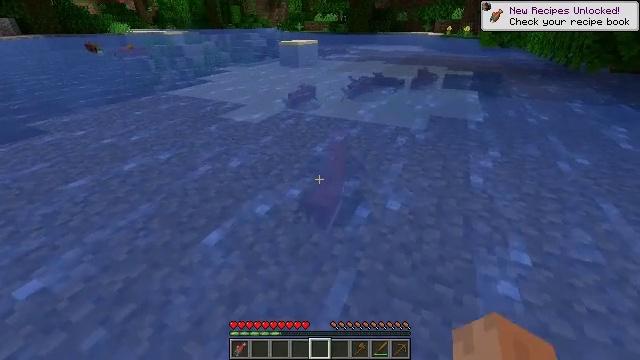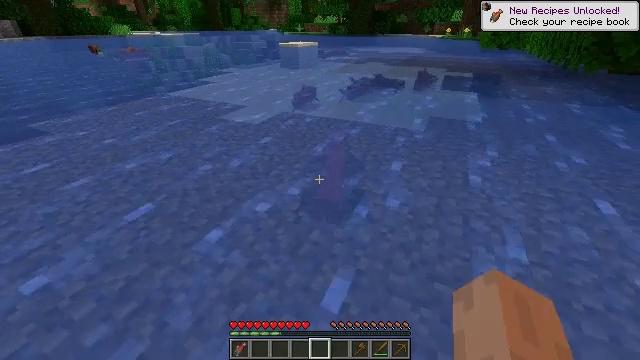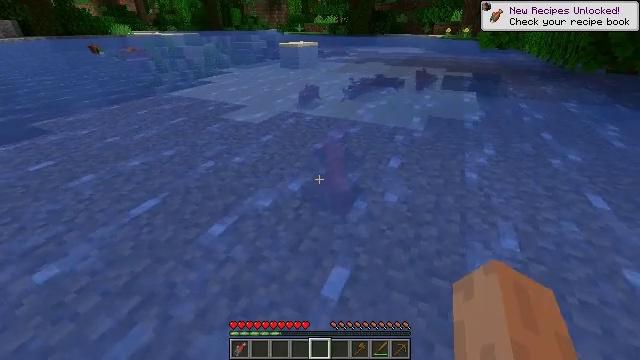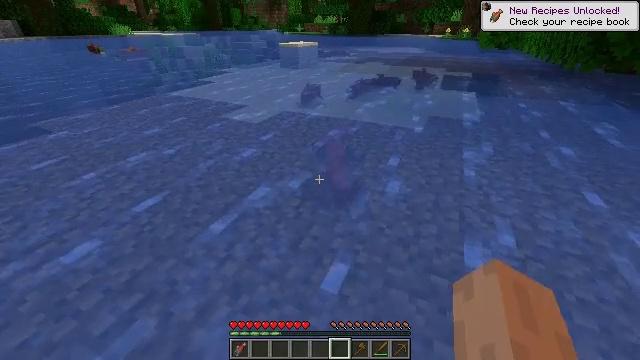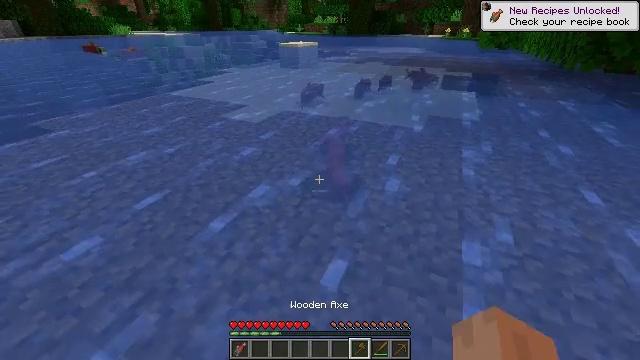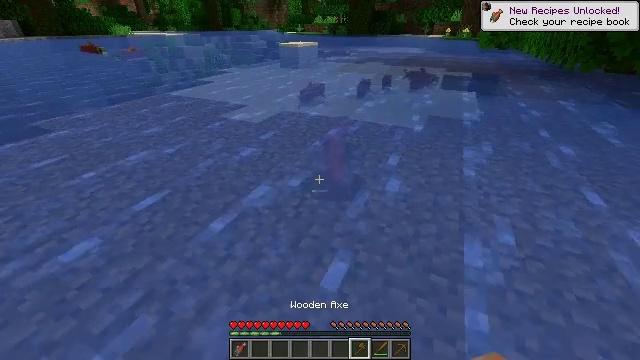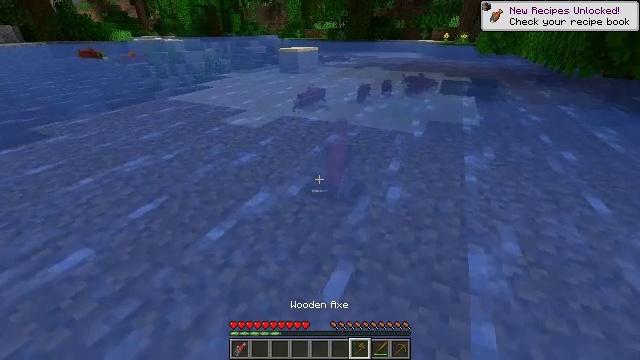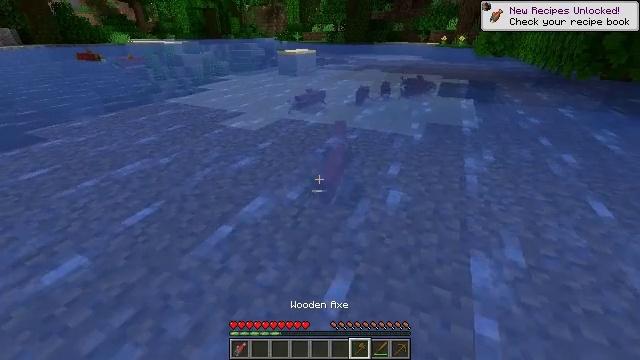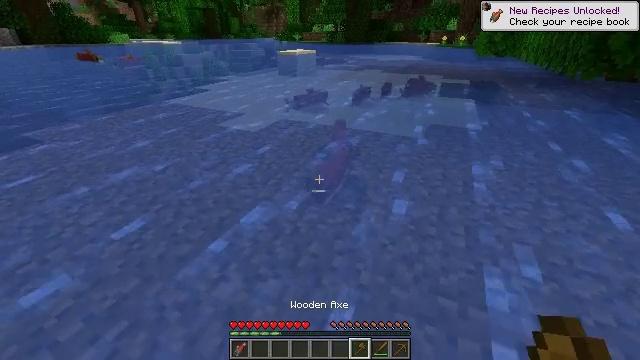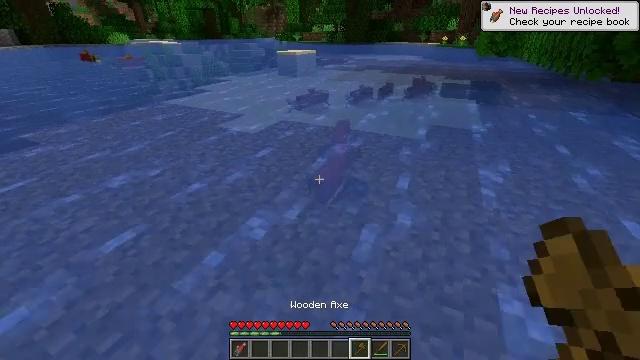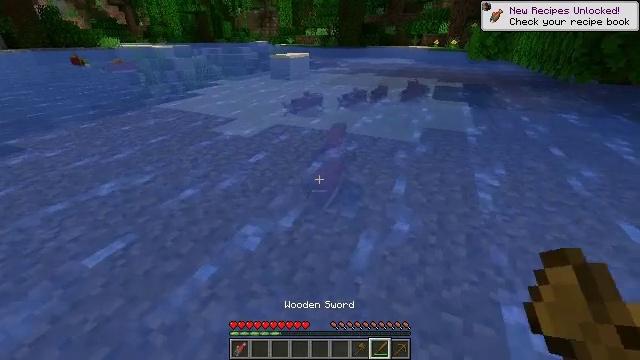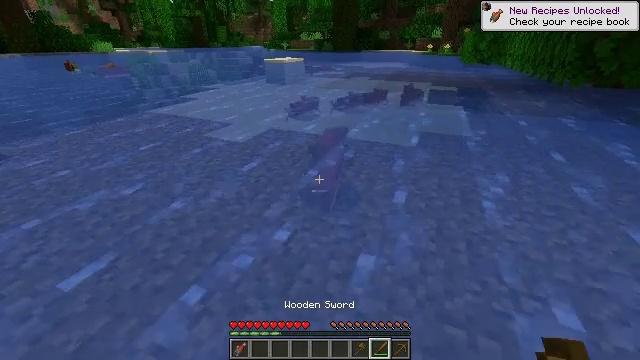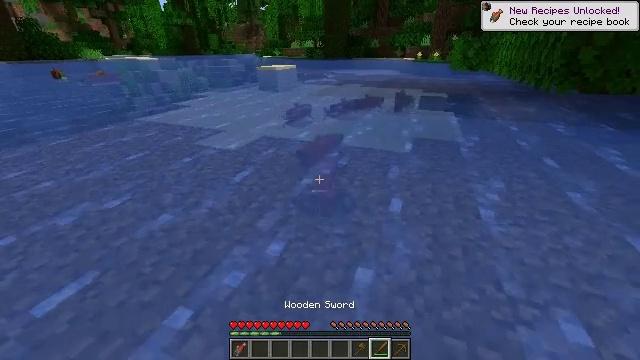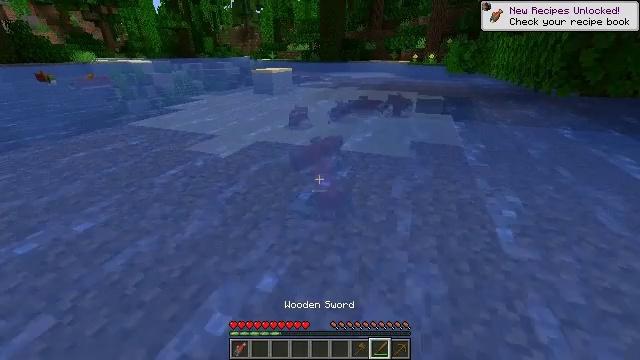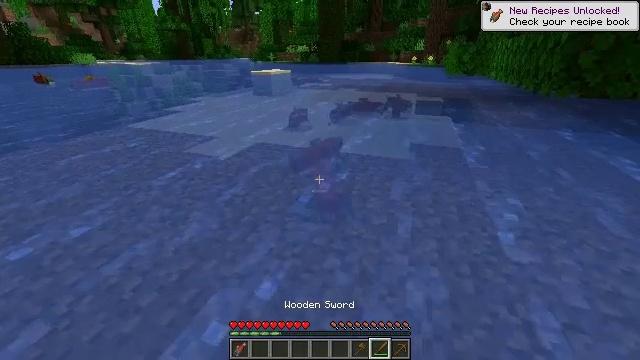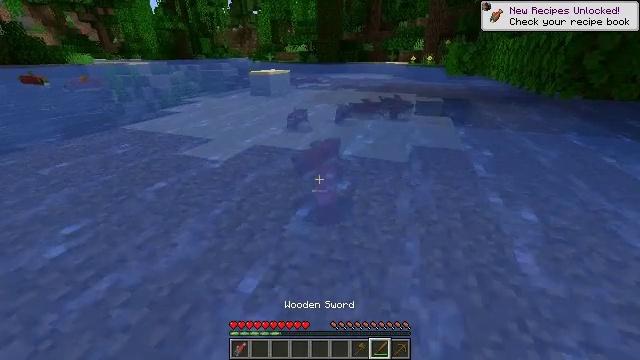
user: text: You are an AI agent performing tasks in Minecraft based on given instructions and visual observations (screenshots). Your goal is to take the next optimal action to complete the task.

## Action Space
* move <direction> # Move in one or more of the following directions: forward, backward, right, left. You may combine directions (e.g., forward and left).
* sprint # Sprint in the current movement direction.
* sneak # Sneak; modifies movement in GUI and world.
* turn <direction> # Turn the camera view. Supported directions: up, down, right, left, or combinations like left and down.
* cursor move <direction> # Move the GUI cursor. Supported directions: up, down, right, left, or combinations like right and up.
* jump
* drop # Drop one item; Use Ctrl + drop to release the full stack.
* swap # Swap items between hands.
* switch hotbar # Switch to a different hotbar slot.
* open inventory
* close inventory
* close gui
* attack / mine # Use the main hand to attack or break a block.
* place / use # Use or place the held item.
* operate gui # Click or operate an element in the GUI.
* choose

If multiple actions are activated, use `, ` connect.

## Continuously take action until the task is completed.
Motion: motion action
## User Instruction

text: Kill the salmon.
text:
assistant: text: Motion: move back
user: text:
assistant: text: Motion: no_op
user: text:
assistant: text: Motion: no_op
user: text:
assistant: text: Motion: move forward
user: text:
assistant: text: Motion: move forward
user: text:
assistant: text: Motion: move forward
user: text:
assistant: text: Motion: move forward
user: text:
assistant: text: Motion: move forward
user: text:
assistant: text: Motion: move forward
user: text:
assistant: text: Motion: move forward, turn right
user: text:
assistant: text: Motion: move forward, turn right
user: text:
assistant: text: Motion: move forward, turn right and up
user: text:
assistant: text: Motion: move forward
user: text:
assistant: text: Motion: move forward
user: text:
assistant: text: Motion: move forward
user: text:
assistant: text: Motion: move forward
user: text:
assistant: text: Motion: move forward
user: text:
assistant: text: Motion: move forward
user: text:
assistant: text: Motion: move forward
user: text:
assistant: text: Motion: move forward
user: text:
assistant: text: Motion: move forward
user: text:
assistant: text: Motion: move forward
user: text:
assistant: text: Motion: move forward, attack / mine
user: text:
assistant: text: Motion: move forward, attack / mine
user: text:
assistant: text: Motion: move forward, attack / mine
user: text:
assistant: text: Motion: move forward
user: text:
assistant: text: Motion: move forward
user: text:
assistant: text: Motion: move forward
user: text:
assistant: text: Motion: move forward
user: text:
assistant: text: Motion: move forward